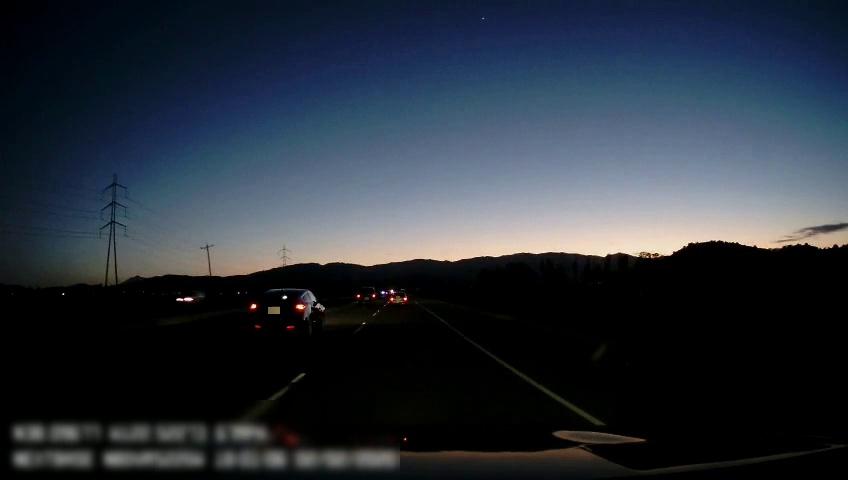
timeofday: Dusk/Dawn/Twilight
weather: Sunny
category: Drivable Space
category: Vehicles | Car
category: Vehicles | Car
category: Vehicles | Car
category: Vehicles | SUV
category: Lanes | Current Lane
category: Lanes | Alternate Lane